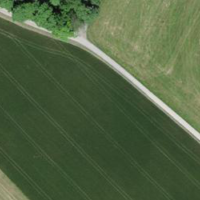
EUNIS habitat code: 52
Species observed at this site:
Clinopodium vulgare
Clematis vitalba
Fragaria vesca